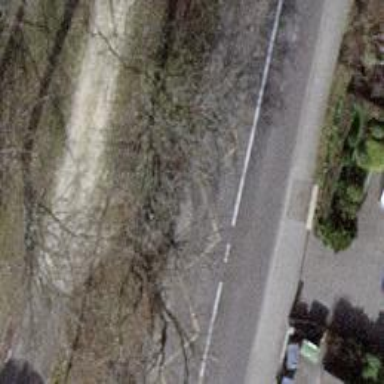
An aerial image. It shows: Bus stop with designated public transport stop position.